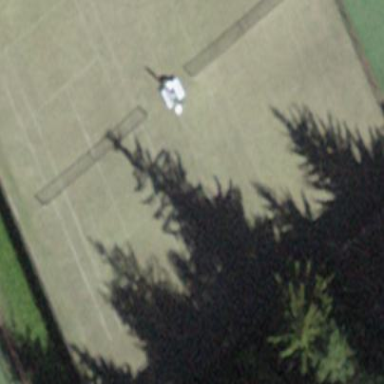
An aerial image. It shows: Tennis court on the leisure land pitch.